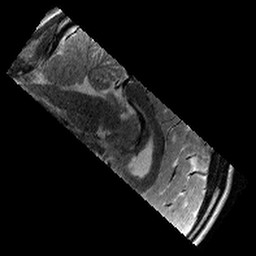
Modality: T2w
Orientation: sagittal
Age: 12
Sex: male
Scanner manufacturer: siemens
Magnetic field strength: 3 T
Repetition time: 9.23 s
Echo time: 0.067 s